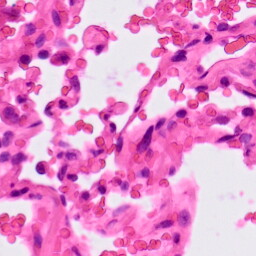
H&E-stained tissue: Lung